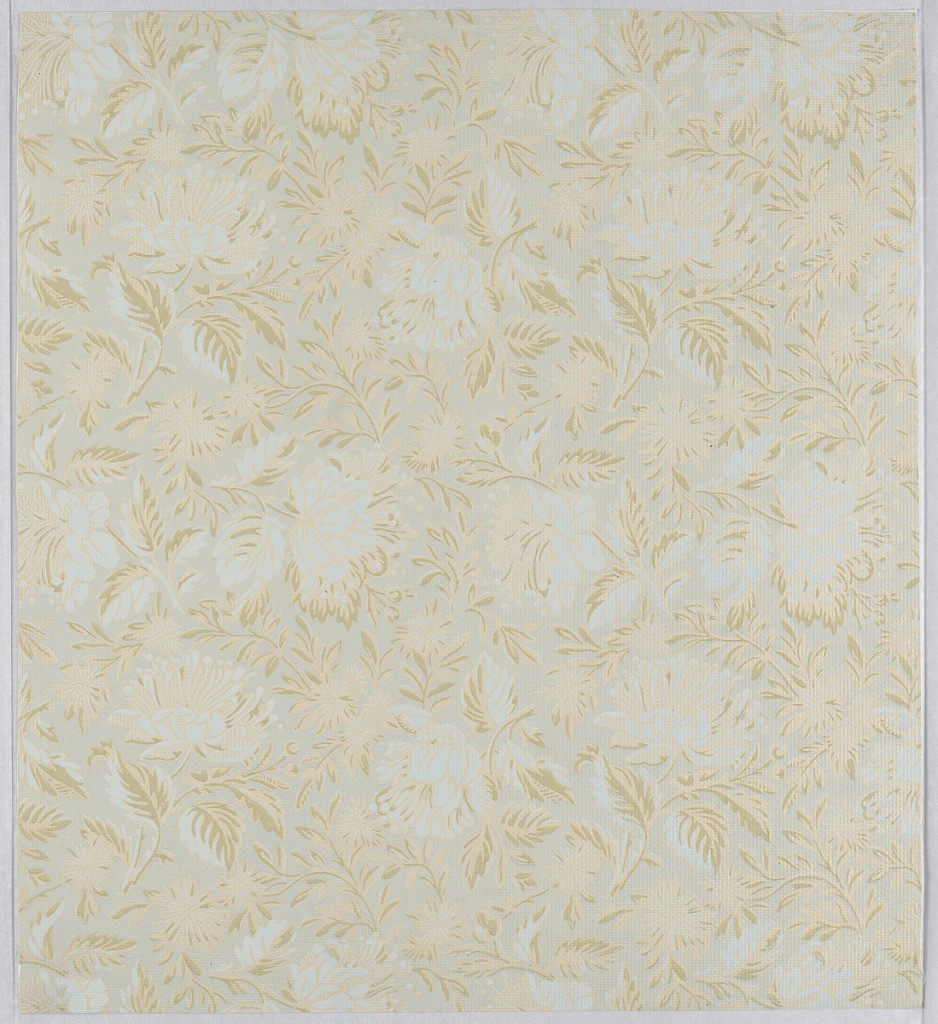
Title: Sidewall
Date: ca. 1880
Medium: Machine-printed paper
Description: Aesthetic style design with dense all-over pattern of foliage with large peony-like flowers; at least four distinct motifs alternating in rows, two to each row; leaves and flowers marked out in pale blue, cream, and dark green; blue-grey ground printed on paper with textile weave embossing.